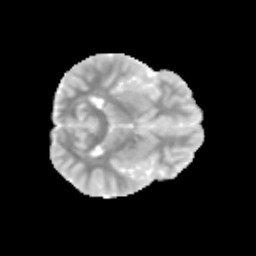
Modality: MD
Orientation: axial
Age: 10
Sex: male
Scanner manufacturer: siemens
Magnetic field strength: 3 T
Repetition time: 3.8 s
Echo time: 0.07 s